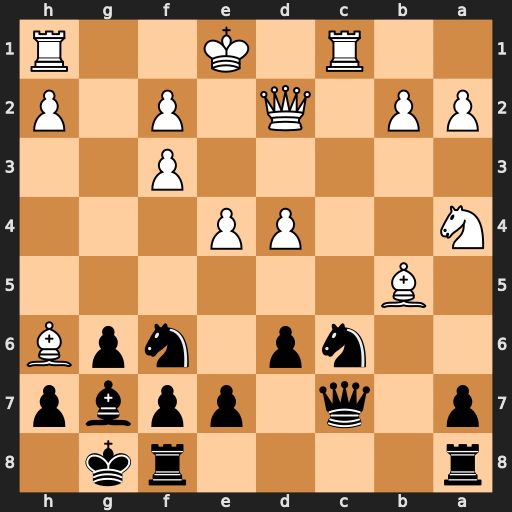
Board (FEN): r4rk1/p1q1ppbp/2np1npB/1B6/N2PP3/5P2/PP1Q1P1P/2R1K2R
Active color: b
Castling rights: K
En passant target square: -
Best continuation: Bxh6 Qxh6 Qa5+ Nc3 Nxd4